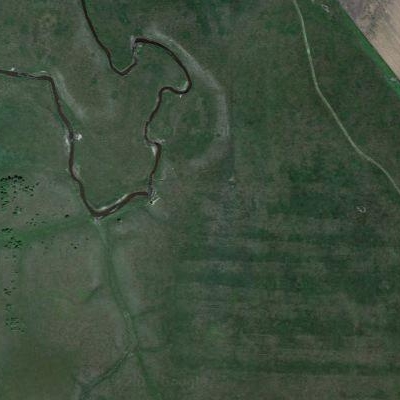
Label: aGrass